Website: bh-photo
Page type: address-validator
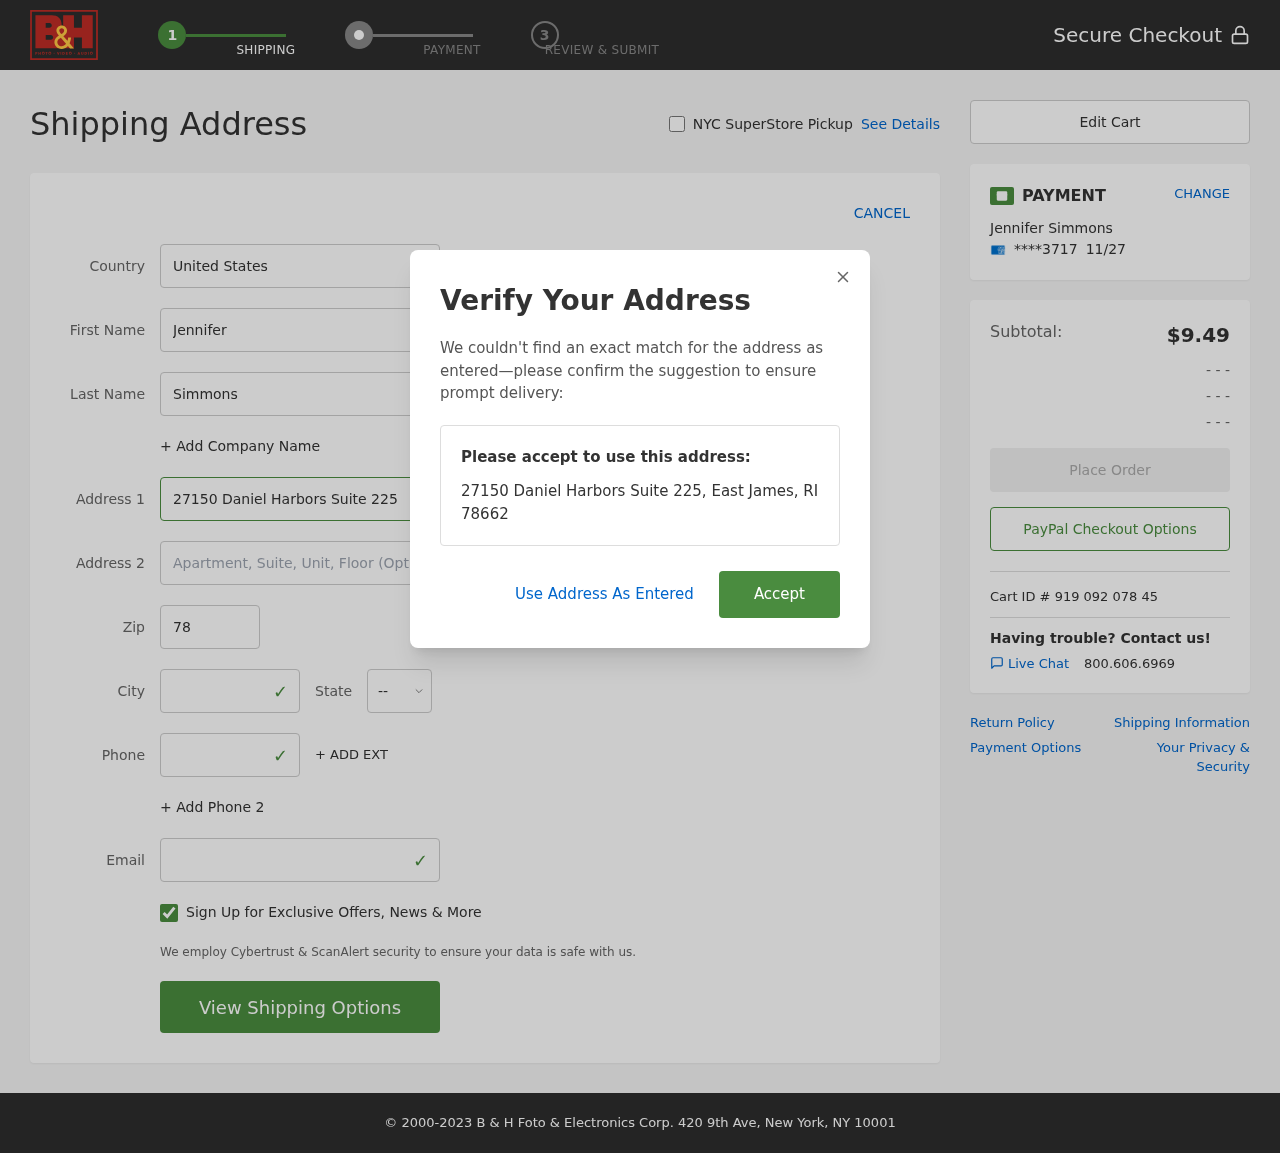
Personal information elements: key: PII_CARD_EXPIRY
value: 11/27
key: PII_CARD_LAST4
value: ****3717
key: PII_CITY
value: East James
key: PII_COUNTRY
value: United States
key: PII_EMAIL
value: jennifer.simmons@gmail.com
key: PII_FIRSTNAME
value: Jennifer
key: PII_FULLNAME
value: Jennifer Simmons
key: PII_LASTNAME
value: Simmons
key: PII_PHONE
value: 5787972341
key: PII_POSTCODE
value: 78662
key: PII_STATE_ABBR
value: RI
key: PII_STREET
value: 27150 Daniel Harbors Suite 225
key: PII_CITY_STATE_ZIP
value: East James, RI 78662
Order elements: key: ORDER_SUBTOTAL
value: $9.49
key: ORDER_ID
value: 919 092 078 45